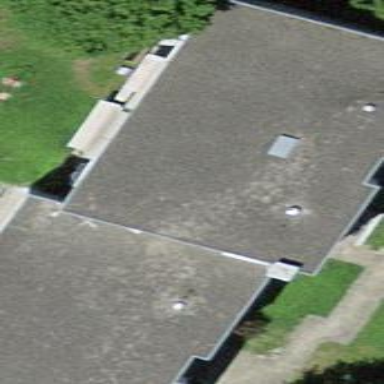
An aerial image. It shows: Flat-roofed building.